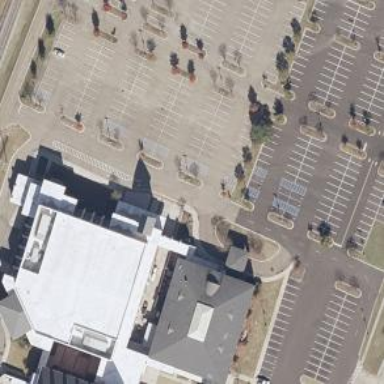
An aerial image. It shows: Parking space.